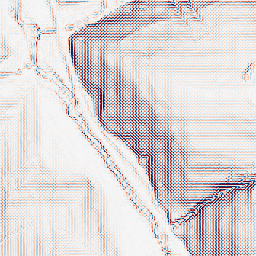
Category: wavelet
Decomposition family: wavelet_biorthogonal
Decomposition parameters: wavelet: bior1.3
level: 2
Upsampling method: cubic_catmull_rom
Upsampling parameters: scale: 4
Upsampling scale: 4